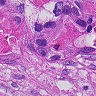
Metastatic tissue present: yes